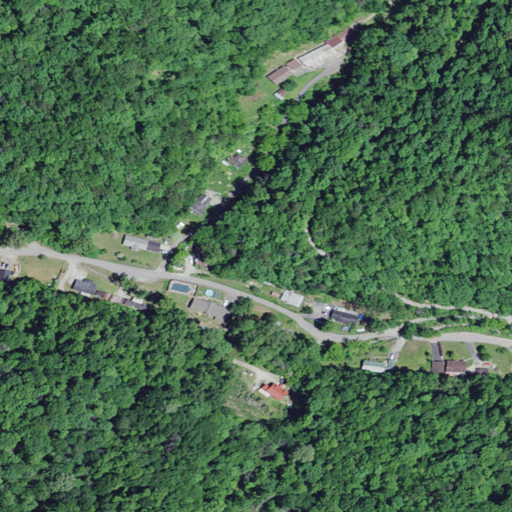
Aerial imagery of valley in Kentucky named Bearwater Hollow containing deciduous forest, low intensity development, open development, and medium intensity development